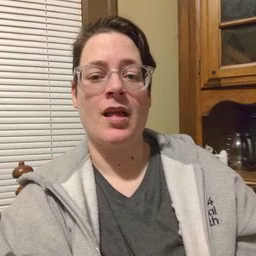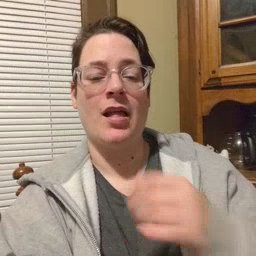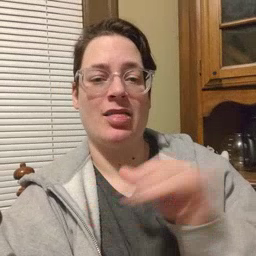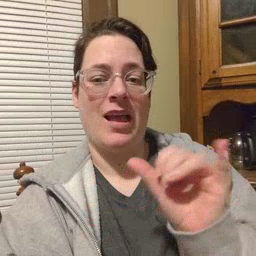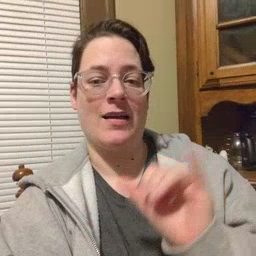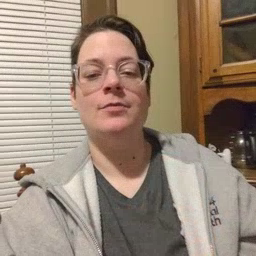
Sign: like